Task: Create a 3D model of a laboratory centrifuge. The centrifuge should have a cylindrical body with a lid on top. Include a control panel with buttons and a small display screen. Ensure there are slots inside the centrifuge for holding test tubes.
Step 14:
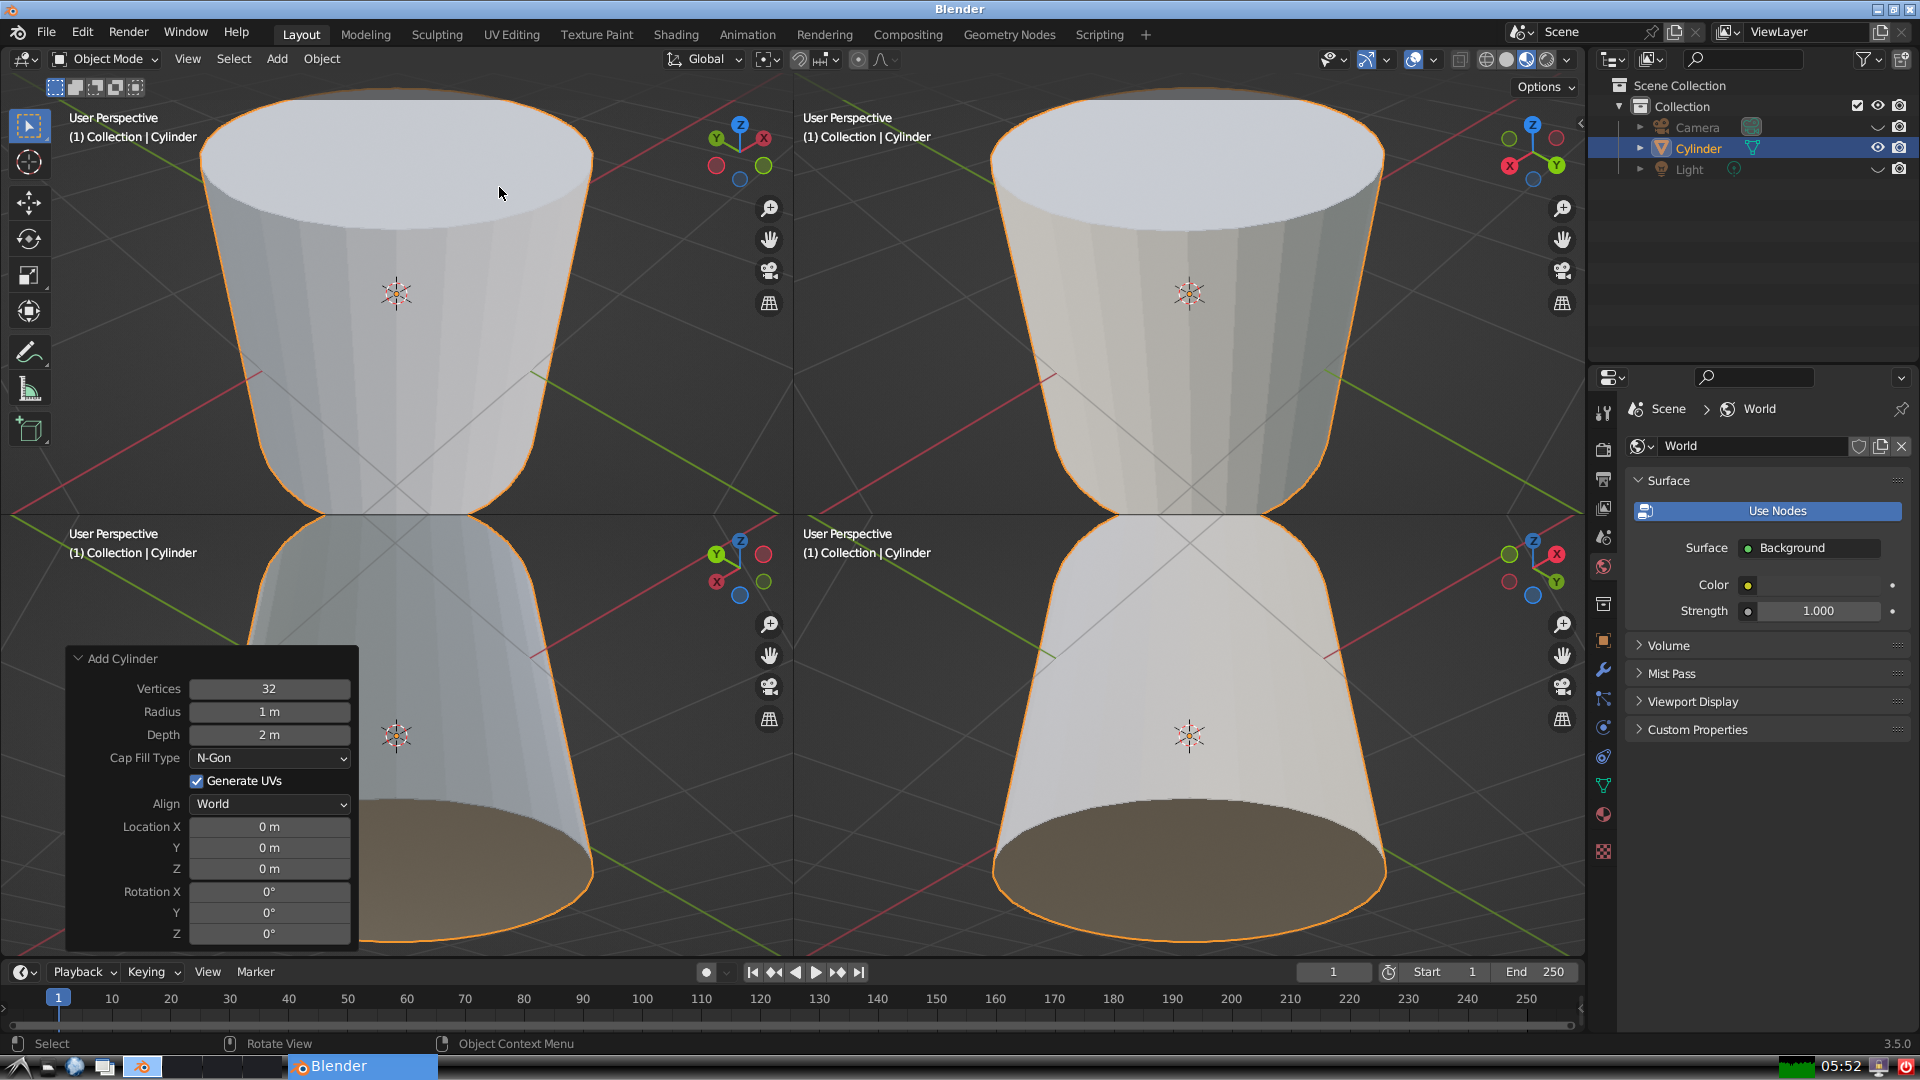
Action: {"mouse_move": [270, 708]}